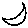
Label: moon